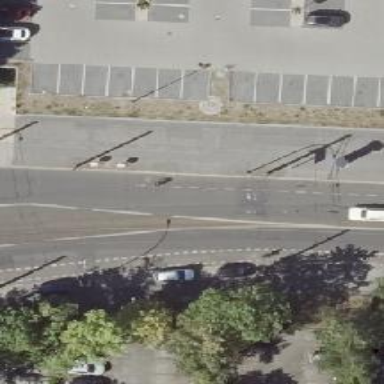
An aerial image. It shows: Tertiary road with asphalt surface. There are separate sidewalks on both sides and cycle track on the left.